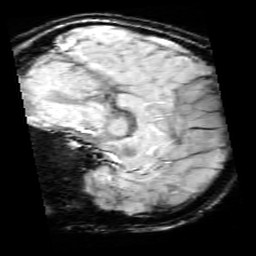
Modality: SWI
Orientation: sagittal
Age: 13
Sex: female
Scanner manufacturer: siemens
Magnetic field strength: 3 T
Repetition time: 0.027 s
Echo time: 0.02 s